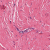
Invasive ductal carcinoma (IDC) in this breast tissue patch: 0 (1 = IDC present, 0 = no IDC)